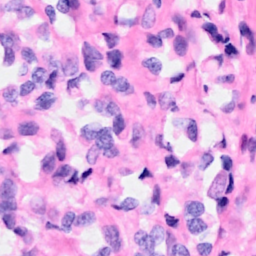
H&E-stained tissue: Breast